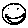
Label: smiley face